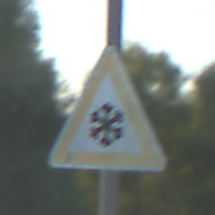
Verkehrszeichen: SchneeOderEisglaette
Umgebung: Outdoor, RoadRail
Tageszeit: SunriseSunset
Wetter: Clear
Licht: Natural
Jahreszeit: NotSpecified
Kontrast: HighContrast